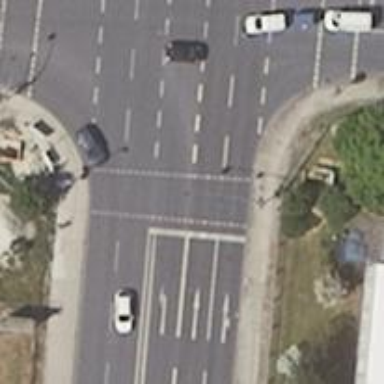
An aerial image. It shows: Road with traffic signals at the crossing.